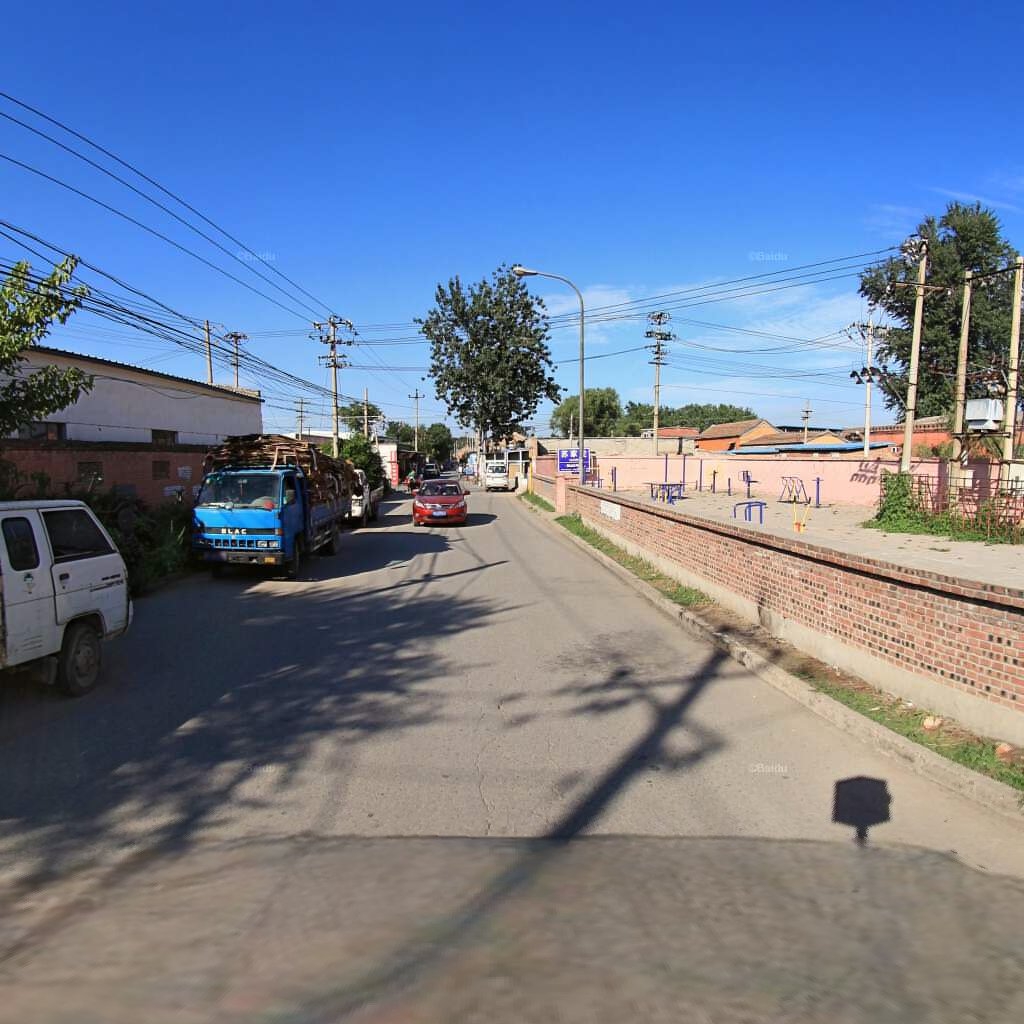
Region: Haidian
Road damage annotations: longitudinal crack, longitudinal crack